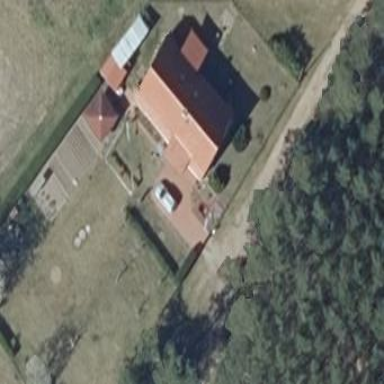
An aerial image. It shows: Detached building with gabled roof.